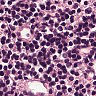
Metastatic tissue present: no